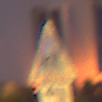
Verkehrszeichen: KinderRechts
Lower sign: RichtungsangabeDurchPfeile2
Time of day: Night
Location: Outdoor (Urban)
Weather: PartlyCloudy
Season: NotSpecified
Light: Artificial